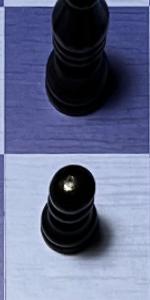
Label: Pawn_Black